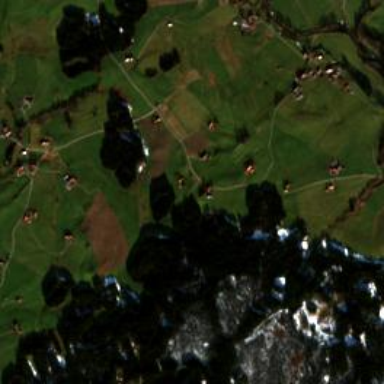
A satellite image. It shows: Small hamlet.